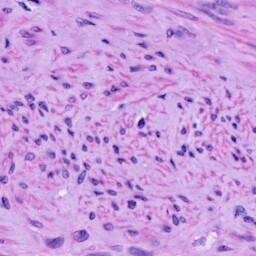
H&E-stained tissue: Cervix